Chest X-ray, AP view. Patient: 57 years old, sex F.
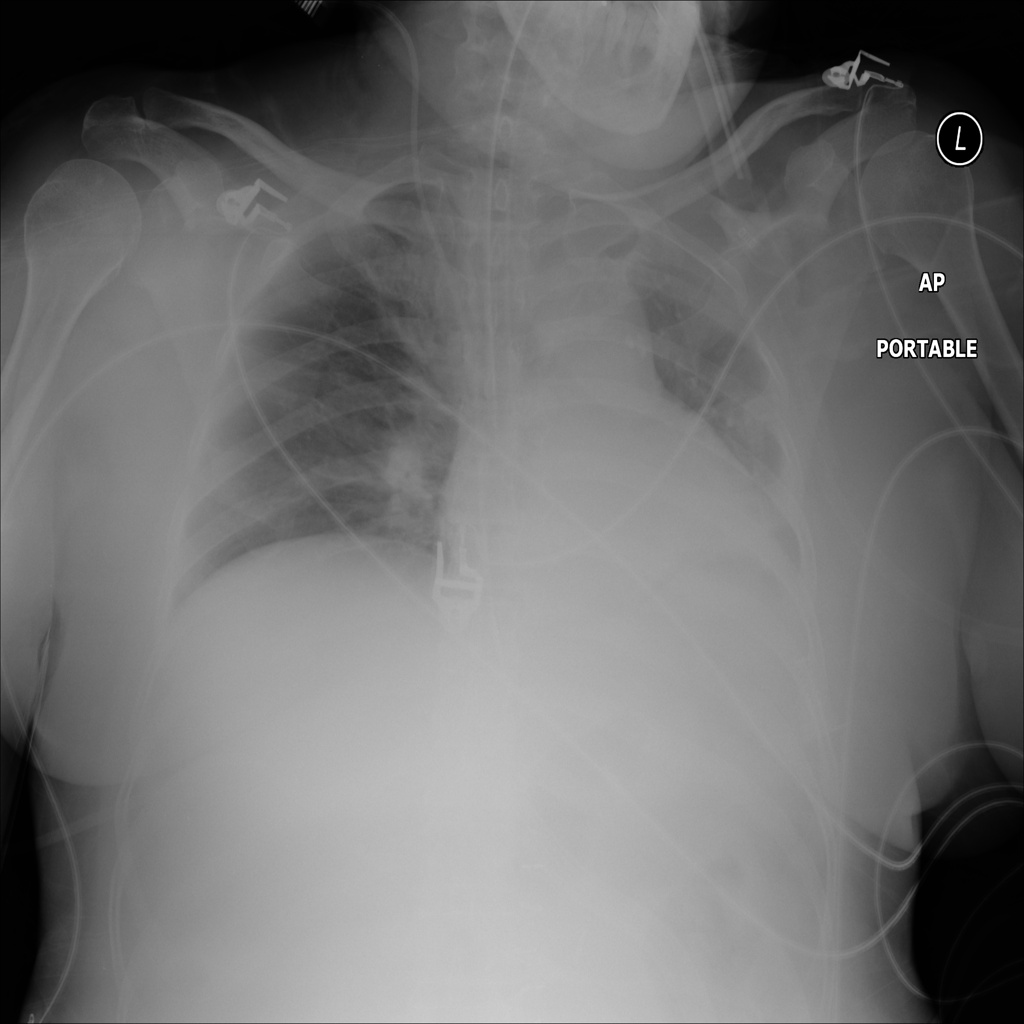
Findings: Atelectasis, Consolidation, Effusion, Infiltration